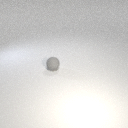
small gray rubber sphere